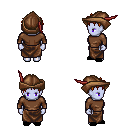
a pixel art fantasy rpg character, female body template, dark elf, purple skin, brown long-sleeve shirt, robe skirt, dark blonde bedhead hairstyle, leather cap, black slippers, four views (front, back, left, right), 2x2 character sprite sheet, small pixel art, hard edges, no anti-aliasing